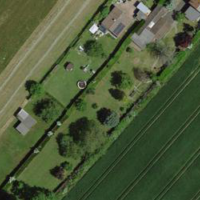
EUNIS habitat code: 52
Species observed at this site:
Prunus spinosa